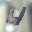
Label: 4